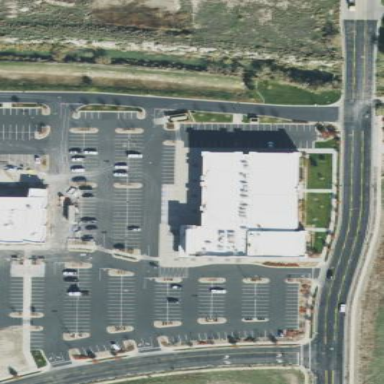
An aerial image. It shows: Commercial building hosting cinema.